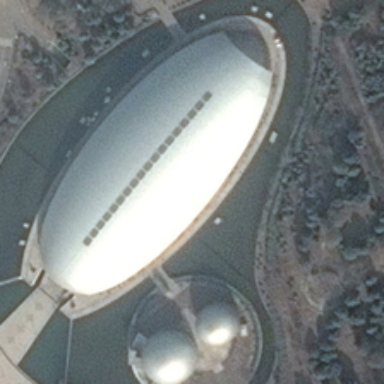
Many green trees are around a pond with a circle center building in it .